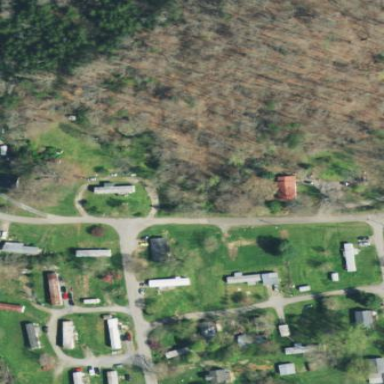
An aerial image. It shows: Residential area known as trailer park.